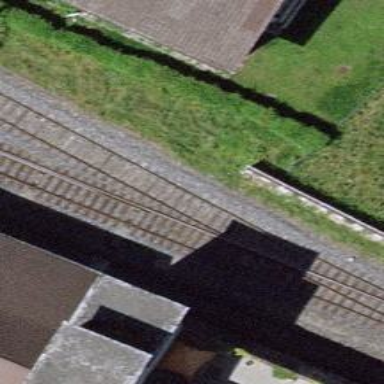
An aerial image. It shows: Single railway track with electrification through contact line.